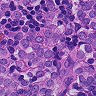
Metastatic tissue present: yes